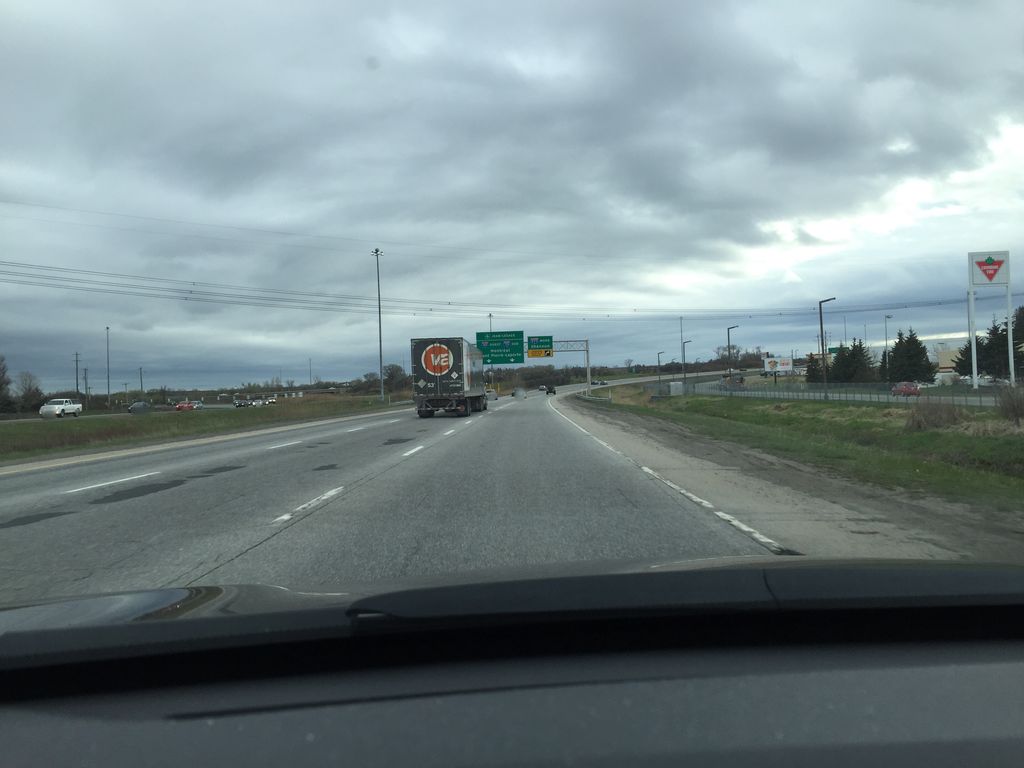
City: quebec_city